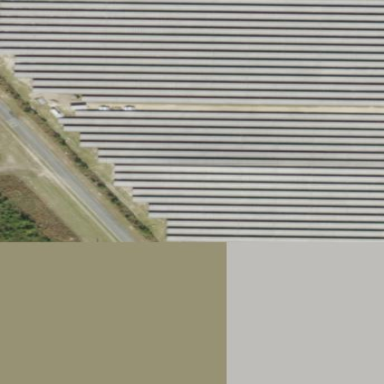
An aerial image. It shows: Solar power plant using photovoltaic technology.